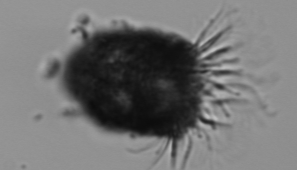
Label: Stenosemella_pacifica